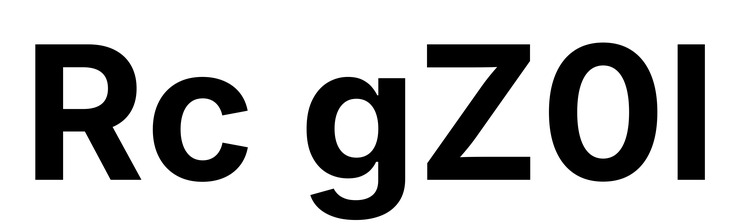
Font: Inter_Bold